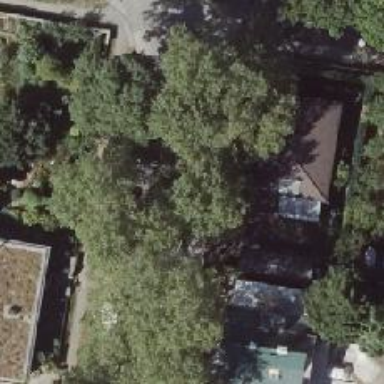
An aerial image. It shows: Avenue lined with deciduous broadleaved trees.